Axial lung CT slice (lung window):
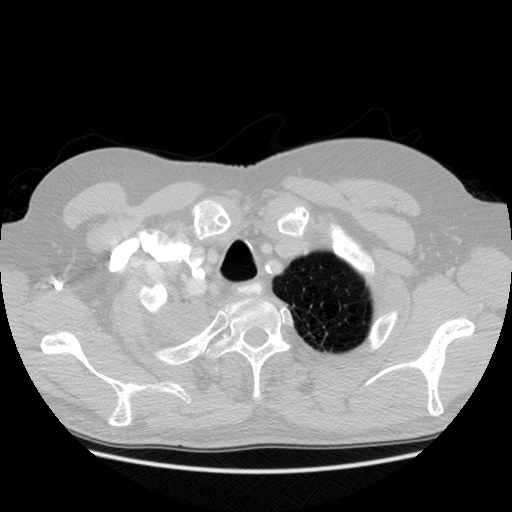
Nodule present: no